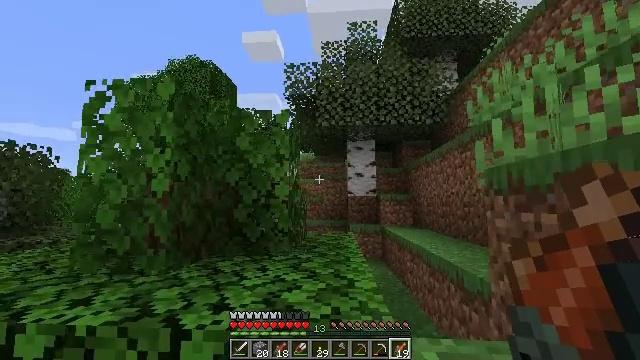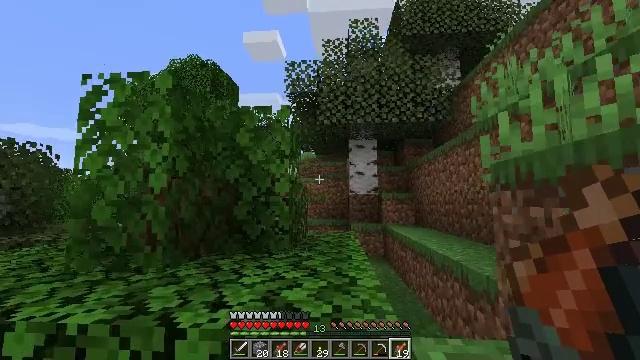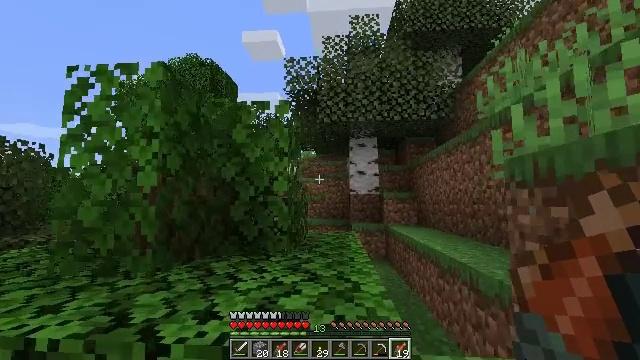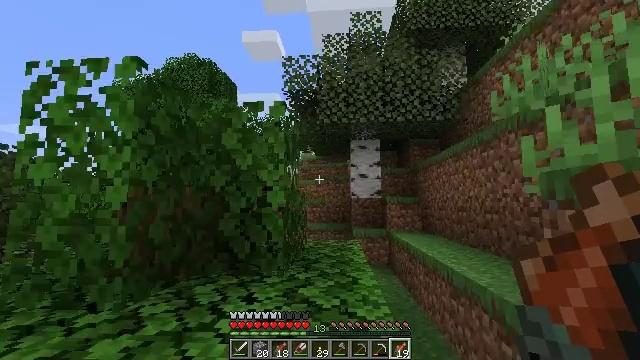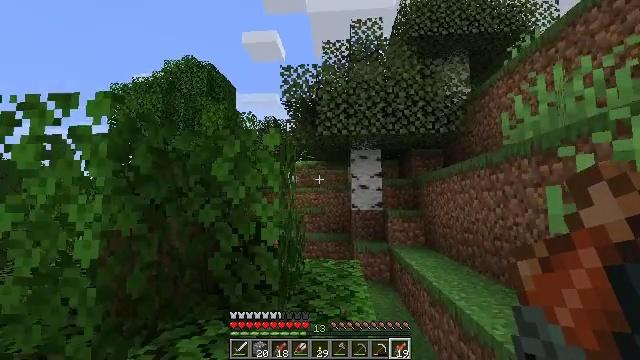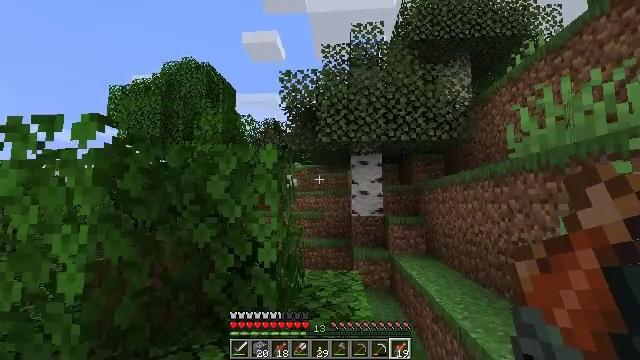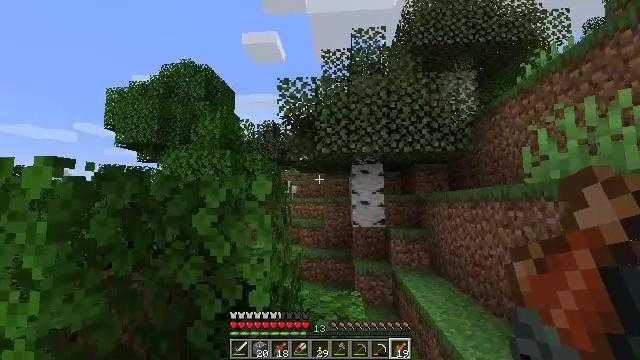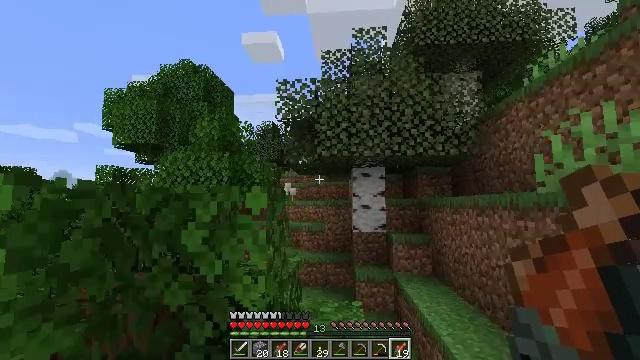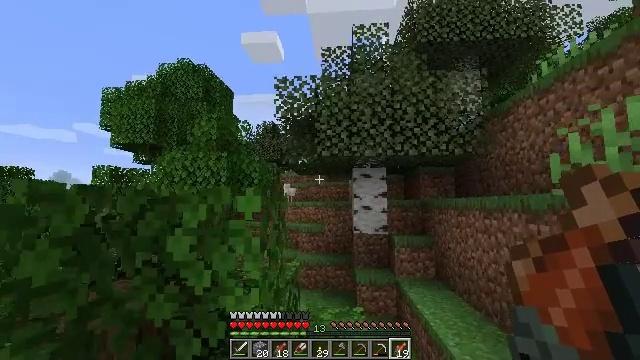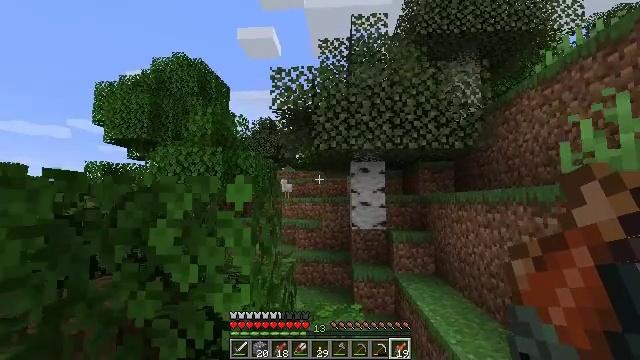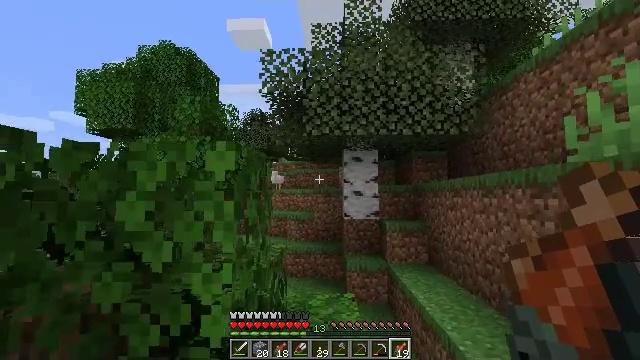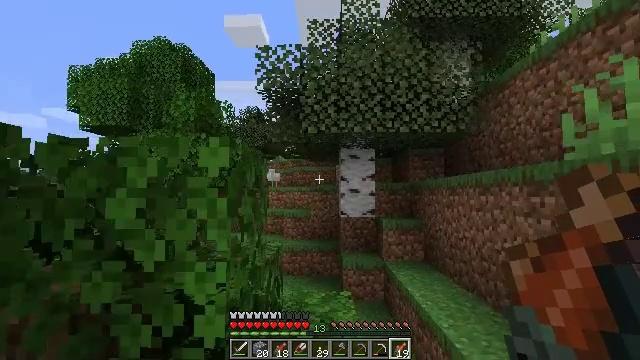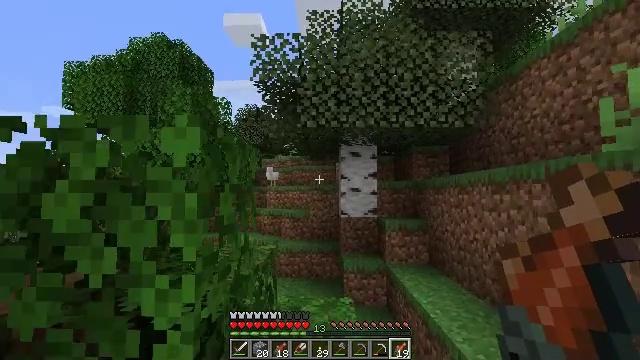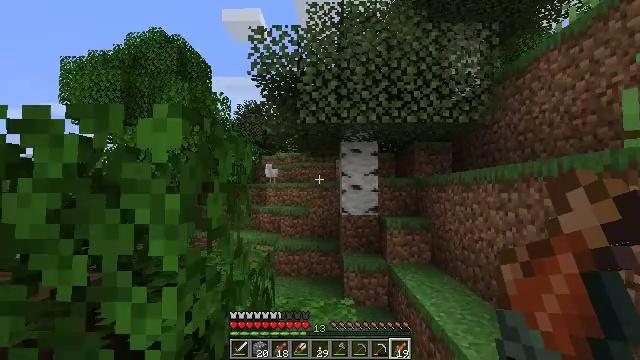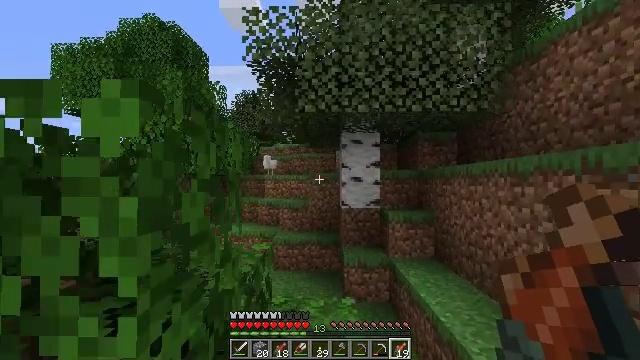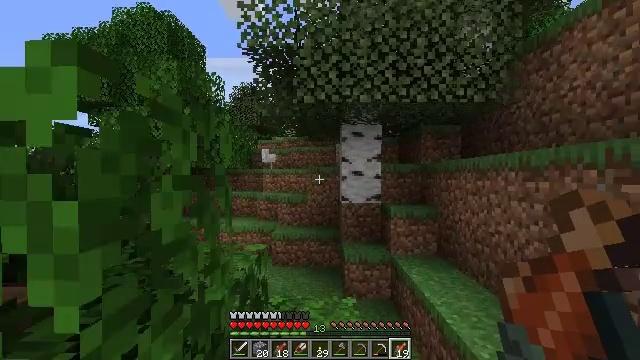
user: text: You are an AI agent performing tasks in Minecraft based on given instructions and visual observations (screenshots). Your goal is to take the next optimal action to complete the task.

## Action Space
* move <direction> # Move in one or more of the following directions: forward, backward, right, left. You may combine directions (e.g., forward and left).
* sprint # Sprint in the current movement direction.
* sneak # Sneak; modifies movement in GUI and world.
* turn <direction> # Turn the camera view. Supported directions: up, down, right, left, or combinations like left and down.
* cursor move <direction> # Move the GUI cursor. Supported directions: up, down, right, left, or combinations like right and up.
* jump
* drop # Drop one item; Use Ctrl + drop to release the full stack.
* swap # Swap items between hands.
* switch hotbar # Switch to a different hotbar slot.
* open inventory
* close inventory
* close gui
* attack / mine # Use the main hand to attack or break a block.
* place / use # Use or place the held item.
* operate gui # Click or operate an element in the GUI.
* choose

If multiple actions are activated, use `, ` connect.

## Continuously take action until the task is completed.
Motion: motion action
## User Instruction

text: Get a light gray bed by using the crafting recipe.
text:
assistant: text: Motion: move forward, jump
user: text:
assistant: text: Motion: move forward, jump
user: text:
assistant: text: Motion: move forward, jump
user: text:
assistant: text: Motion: move forward, jump
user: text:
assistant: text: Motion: move forward, jump
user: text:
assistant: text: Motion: move forward, jump
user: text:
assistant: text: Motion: move forward, jump
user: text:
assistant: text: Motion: move forward, jump
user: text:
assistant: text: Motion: move forward, jump
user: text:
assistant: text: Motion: move forward, turn right and down, jump
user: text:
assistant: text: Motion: move forward
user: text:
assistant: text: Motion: move forward
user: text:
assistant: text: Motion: move forward
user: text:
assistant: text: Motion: move forward, turn down
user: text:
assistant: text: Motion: turn down
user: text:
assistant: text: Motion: move forward
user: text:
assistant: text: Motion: move forward
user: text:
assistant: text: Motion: move forward
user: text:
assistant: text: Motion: move forward
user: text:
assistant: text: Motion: move forward
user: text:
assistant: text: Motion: move forward, turn down
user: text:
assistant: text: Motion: move forward, turn down
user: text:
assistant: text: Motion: move forward
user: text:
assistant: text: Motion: move forward
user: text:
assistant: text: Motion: move forward
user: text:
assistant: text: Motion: move forward
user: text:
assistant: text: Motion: move forward
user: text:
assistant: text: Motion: move forward
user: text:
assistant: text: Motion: move forward
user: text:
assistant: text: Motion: move forward